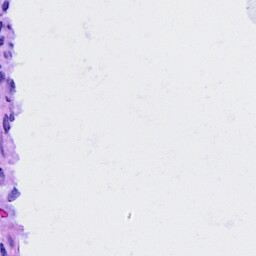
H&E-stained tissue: Cervix